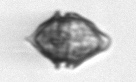
Label: Kryptoperidinium_triquetrum